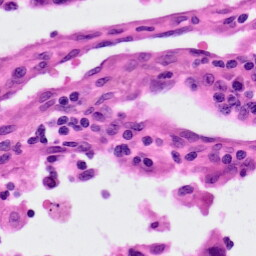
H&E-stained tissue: Lung